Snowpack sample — Loveland Pass, Silver Plume, Colorado, USA (1/12/25, 11:40 AM MST)
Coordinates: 39.66, -105.88
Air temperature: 7 °F
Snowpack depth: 140 cm
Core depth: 10 cm
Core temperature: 41 °F
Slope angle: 11°, slope face: 30°
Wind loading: high
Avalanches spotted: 2
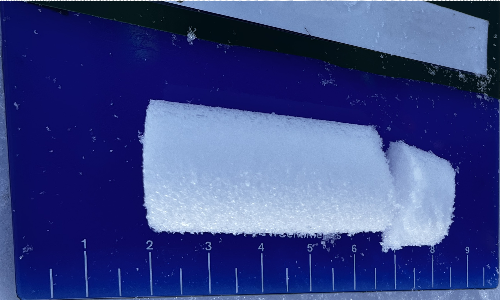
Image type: core
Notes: Pilot using slightly modified coring method that took too large segment for snow profile picturing, advised not to use in higher level models. Two avalanche on south face nearby, partially cloudy with light snow in the last 24 hours. Lots of wind loading on eastern features.